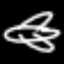
Label: airplane